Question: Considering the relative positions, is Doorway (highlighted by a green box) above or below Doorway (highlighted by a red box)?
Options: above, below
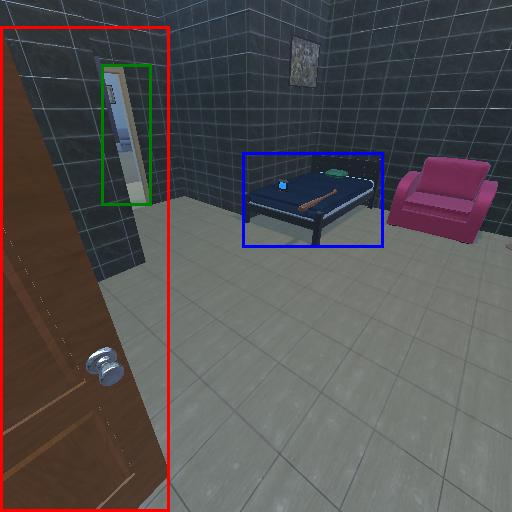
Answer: above